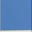
Piece: xx